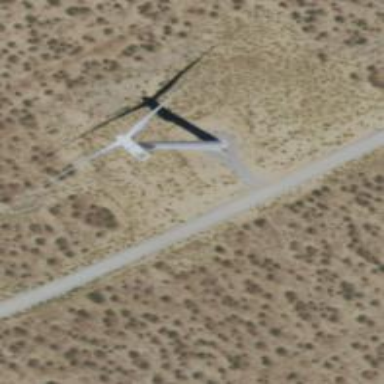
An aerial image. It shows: Wind generator powered by wind turbines of horizontal axis type. It is manufactured by Vestas.